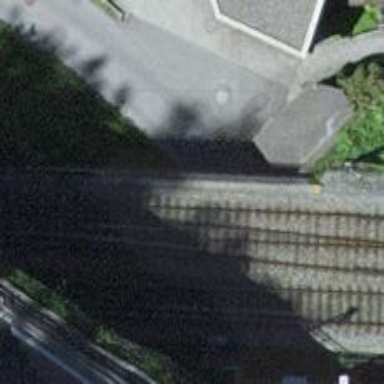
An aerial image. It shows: Railway bridge with electrified tracks and single rail.